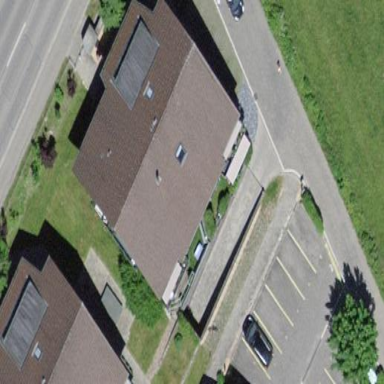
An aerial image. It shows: Residential building with gabled roof.